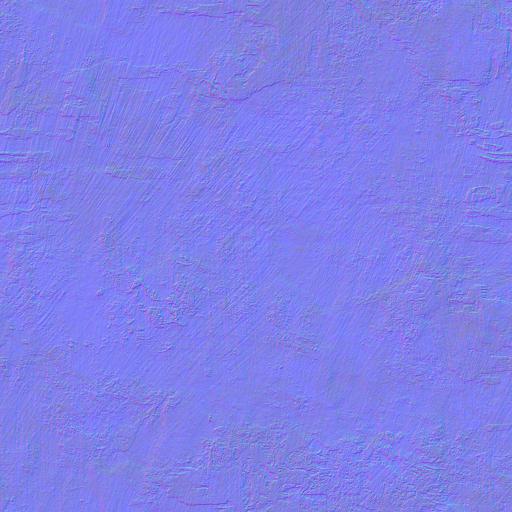
plaster wall white